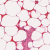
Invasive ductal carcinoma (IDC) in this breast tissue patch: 0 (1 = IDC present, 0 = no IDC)